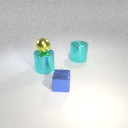
small blue metal cube in front of large cyan metal cylinder